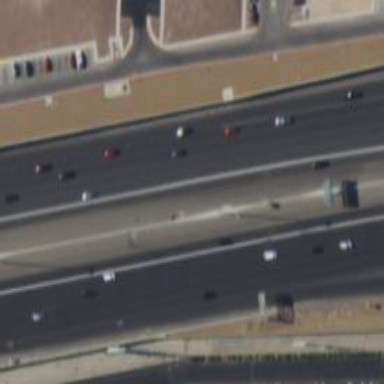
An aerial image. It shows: Asphalt motorway link.